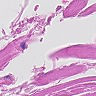
Metastatic tissue present: no